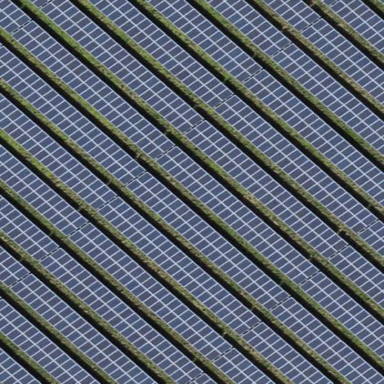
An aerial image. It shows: Solar power generator using photovoltaic panels.